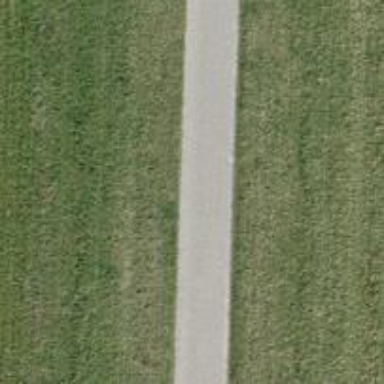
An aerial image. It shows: Unclassified road running through agricultural land.